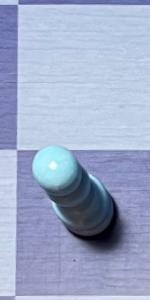
Label: Pawn_White